Question: I'm trying to center (&crop) a big image in a smaller div. Here is how I want it to look like:

The image is simply centered to the div; it doens't matter how bigger or smaller the image is.
Any ideas?
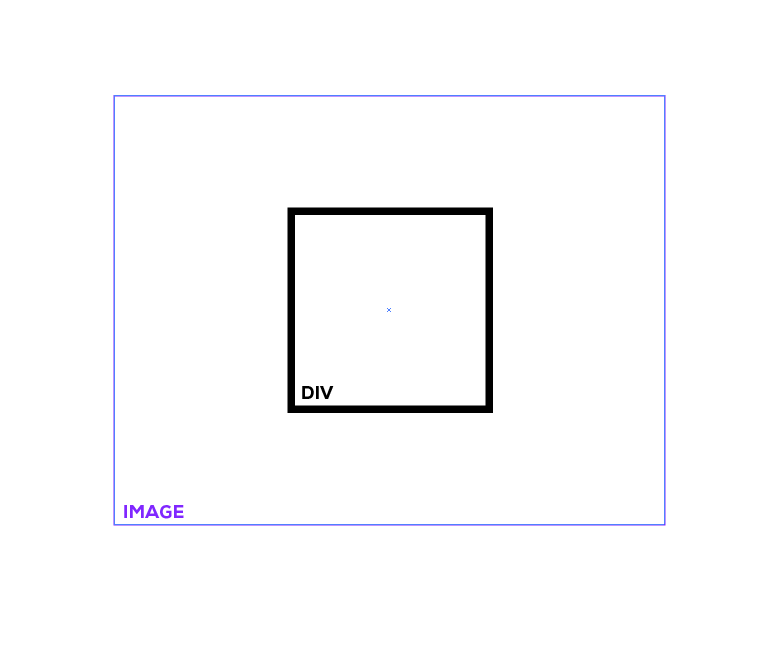
Answer: You can use 'transform' combined with 'position:absolute' to place it
'''
<div class="container">
<img src="http://lorempixel.com/500/400/sports/1/" />
</div>
'''
and
'''
.container {
width:200px;
height:200px;
position:relative;
}
.container img {
/*position it starting at the center*/
position:absolute;
left:50%;
top:50%;
/*move it back by 50% of the image*/
transform-origin: 50% 50%;
transform:translate(-50%,-50%);
}
'''
Demo at <URL>
---
if you want to crop it as well, just add 'overflow:hidden' to the 'div' as well.
Demo at <URL>